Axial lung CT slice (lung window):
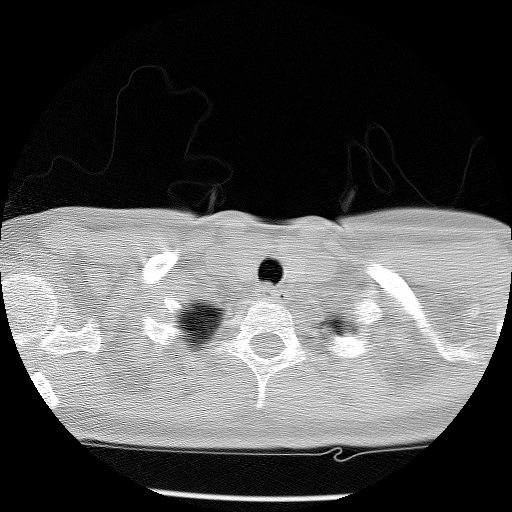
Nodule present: no